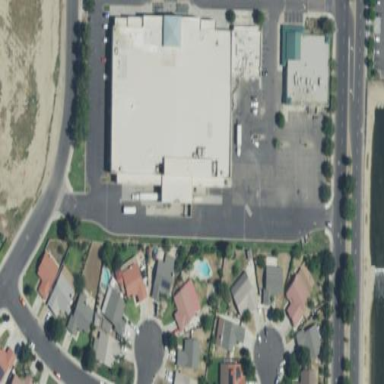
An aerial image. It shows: Supermarket building.